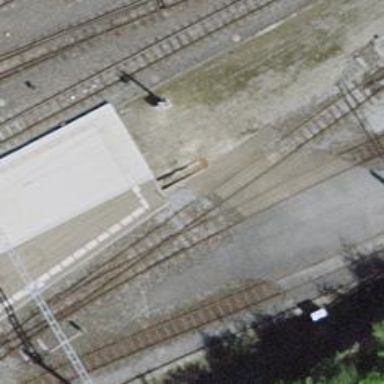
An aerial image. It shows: Narrow-gauge railway with electrified contact line.